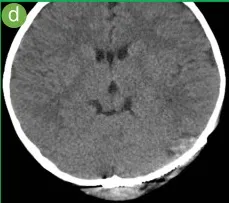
A MRA showed a poor arterial supply (yellow arrow). The artery closest to the lesion is located outside the lesion (red arrow). F; There were numerous cystic spaces (blue arrow) containing bloody fluid (red arrow) in the lesion, which is easily mistaken as an ABC.
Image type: radiology (ct)